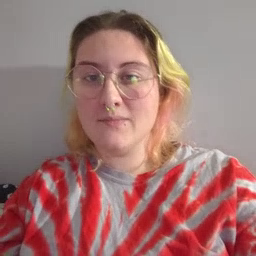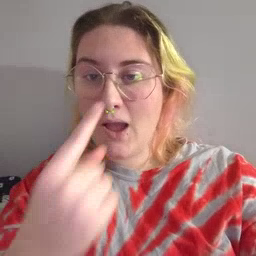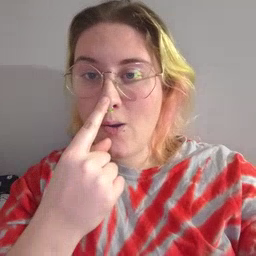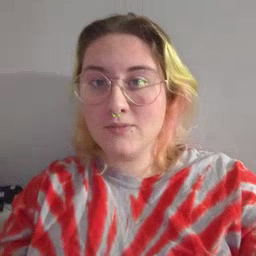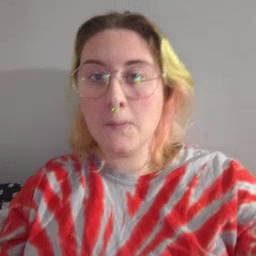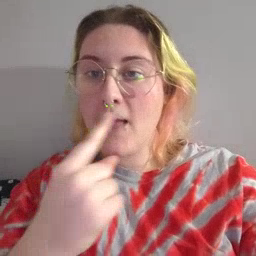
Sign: nose